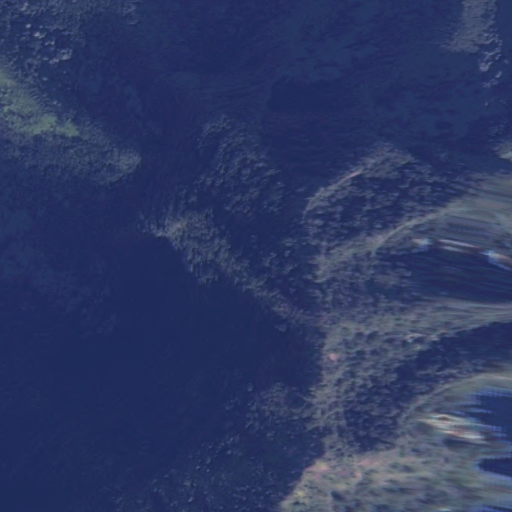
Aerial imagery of cliff(s) in Hawaii named Pōhakukāne containing only unknown